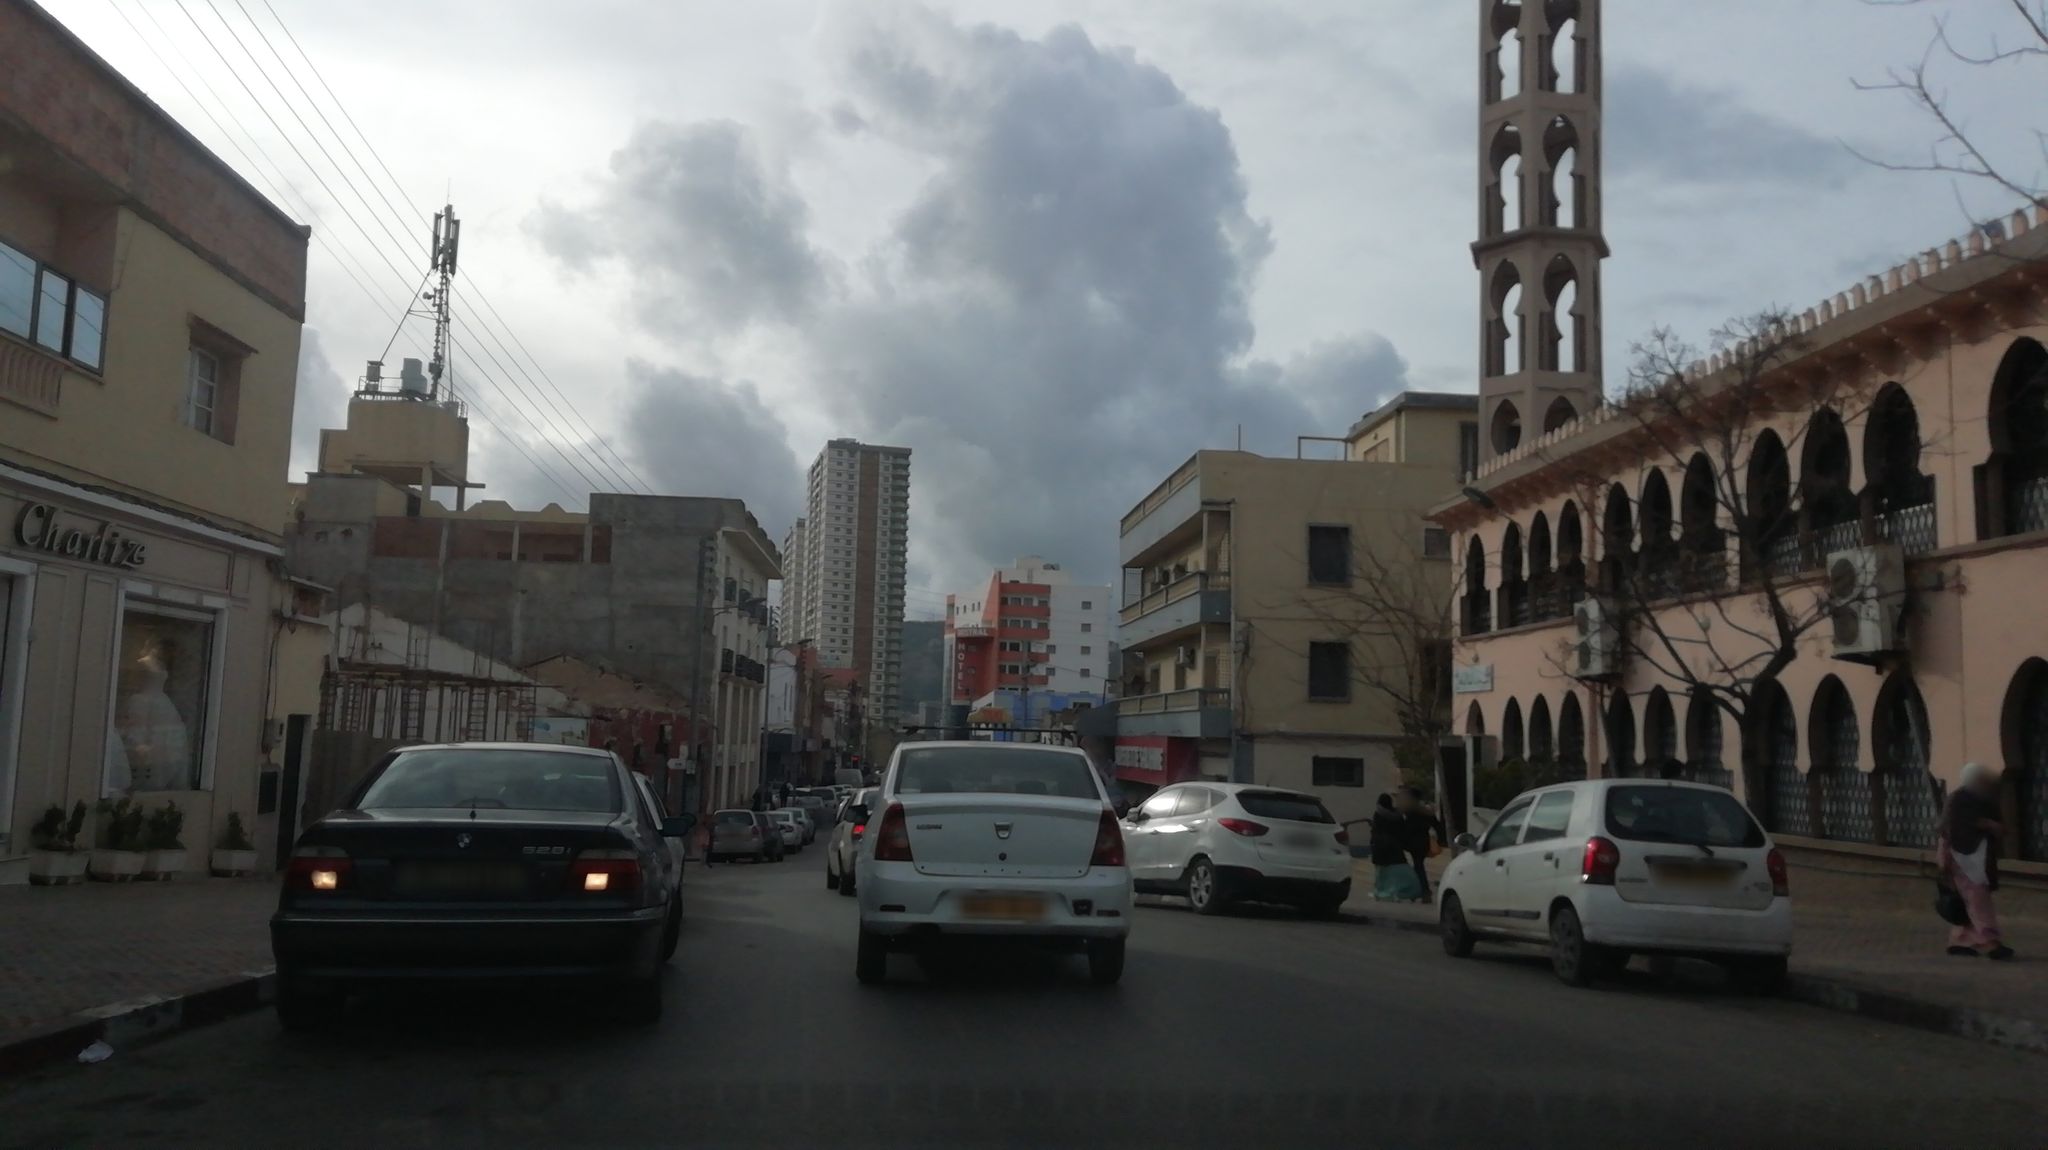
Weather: cloudy
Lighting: day
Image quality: good
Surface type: driving surface
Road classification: secondary, secondary_link
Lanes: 2.0
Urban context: urban centre
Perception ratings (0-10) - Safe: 4.74, Lively: 6.84, Beautiful: 0.87, Boring: 6.12, Depressing: 4.59, Wealthy: 7.51